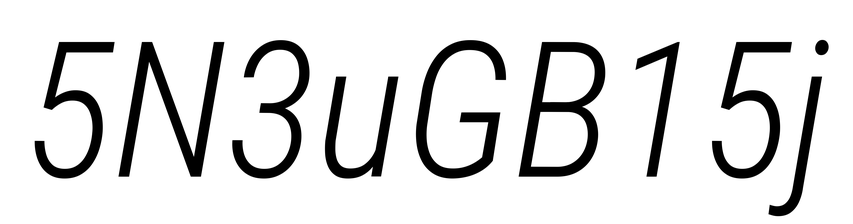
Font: Roboto-Italic_Condensed_Light_Italic